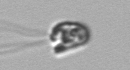
Label: flagellate_morphotype1